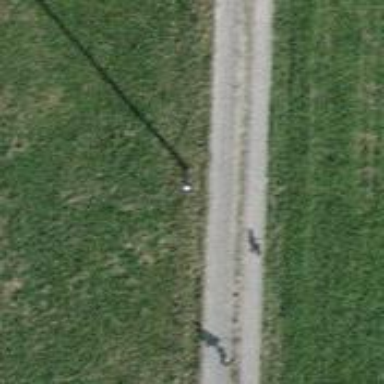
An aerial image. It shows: Straight power pole.